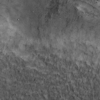
Label: not_dusty